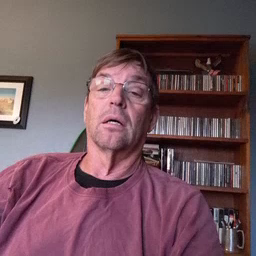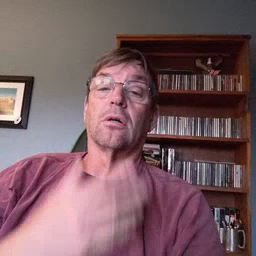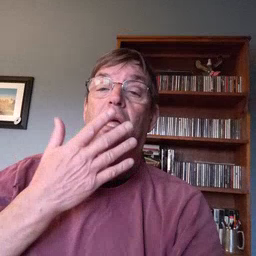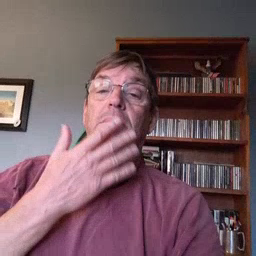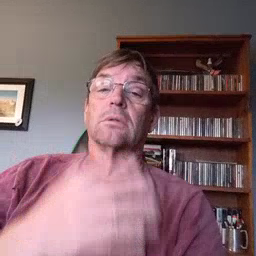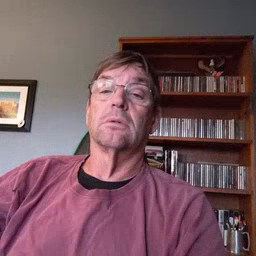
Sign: grass